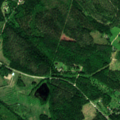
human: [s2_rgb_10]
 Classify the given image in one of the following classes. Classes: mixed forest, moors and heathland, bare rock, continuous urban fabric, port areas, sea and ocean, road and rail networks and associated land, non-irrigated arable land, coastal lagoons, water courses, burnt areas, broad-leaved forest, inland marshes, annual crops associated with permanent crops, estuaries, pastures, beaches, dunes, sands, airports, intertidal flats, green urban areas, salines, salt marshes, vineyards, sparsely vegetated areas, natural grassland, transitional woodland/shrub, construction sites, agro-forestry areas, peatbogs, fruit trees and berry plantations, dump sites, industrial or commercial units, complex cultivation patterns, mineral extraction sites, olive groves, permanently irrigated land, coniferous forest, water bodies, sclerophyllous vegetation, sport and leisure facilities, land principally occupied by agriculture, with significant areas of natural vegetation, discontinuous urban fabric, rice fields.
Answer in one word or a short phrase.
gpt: land principally occupied by agriculture, with significant areas of natural vegetation, coniferous forest, mixed forest